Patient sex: M
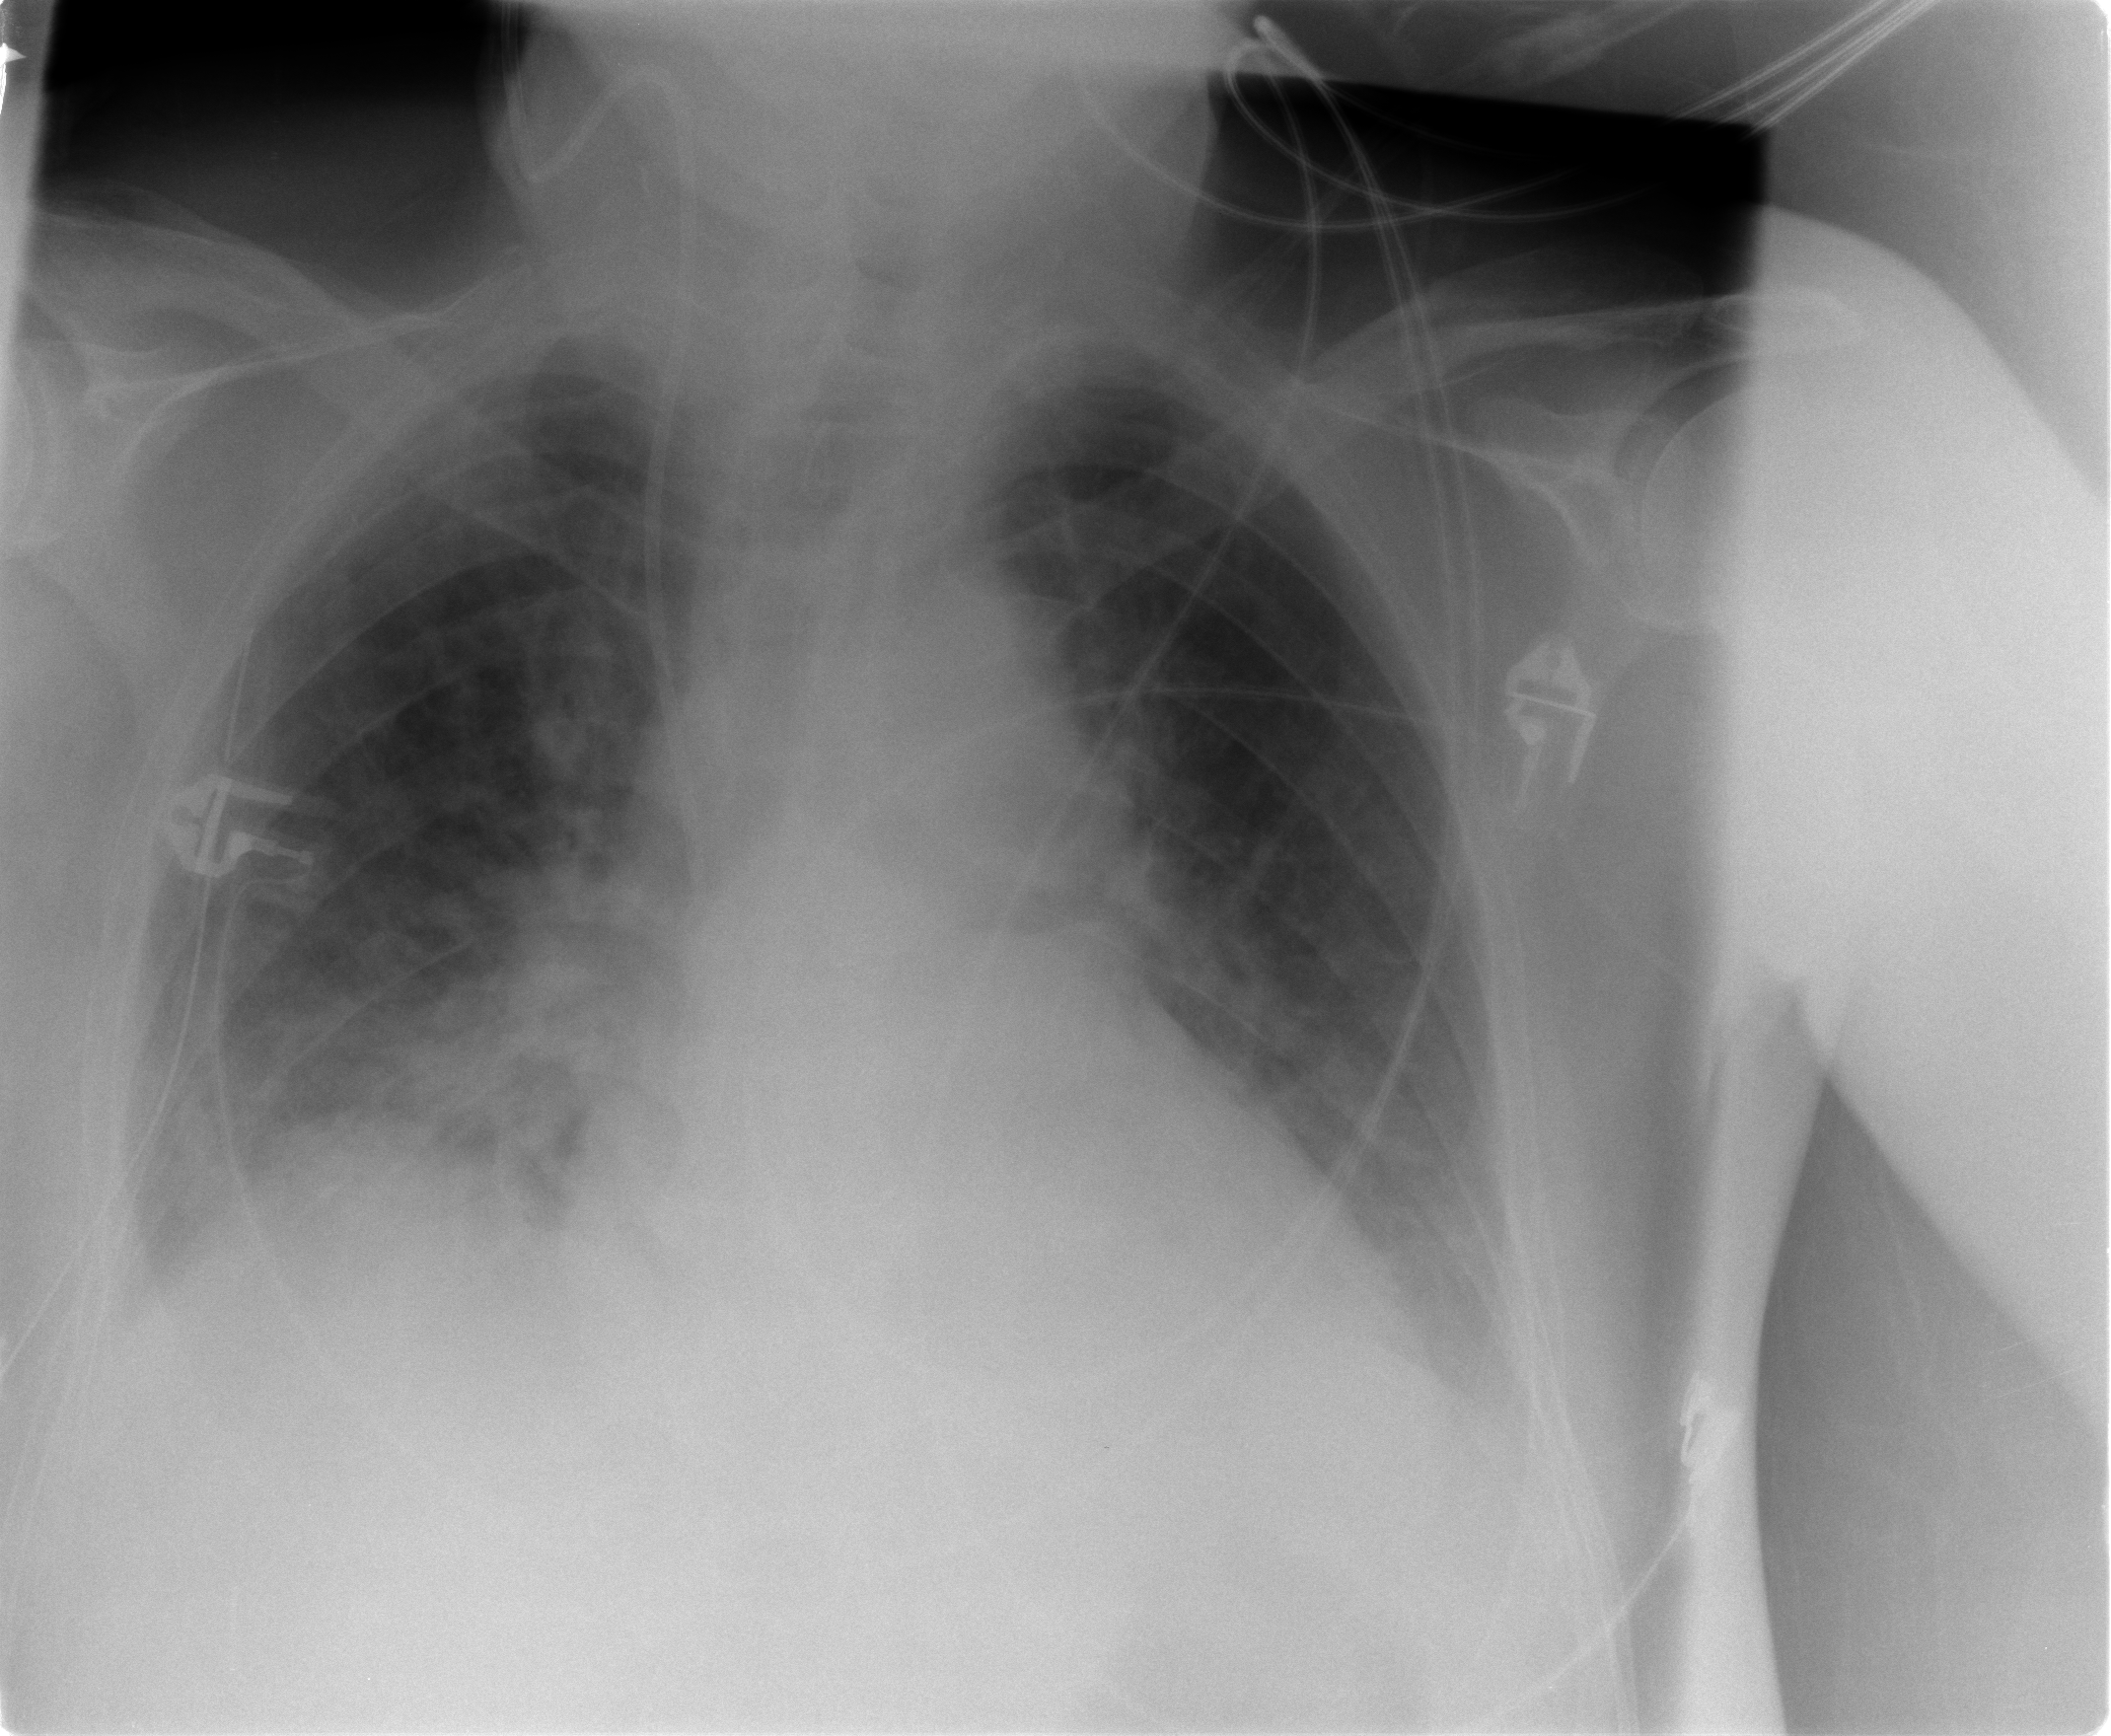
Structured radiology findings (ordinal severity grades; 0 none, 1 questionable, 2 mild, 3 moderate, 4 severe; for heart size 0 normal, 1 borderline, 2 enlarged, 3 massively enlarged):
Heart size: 2
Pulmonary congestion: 2
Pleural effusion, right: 2
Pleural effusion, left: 2
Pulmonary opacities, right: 2
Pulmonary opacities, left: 0
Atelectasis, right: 3
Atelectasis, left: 2